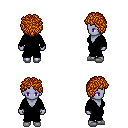
a pixel art fantasy rpg character, female body template, dark elf, purple skin, black robe, gold greaves, dark blonde curly afro hairstyle, white slippers, four views (front, back, left, right), 2x2 character sprite sheet, small pixel art, hard edges, no anti-aliasing